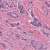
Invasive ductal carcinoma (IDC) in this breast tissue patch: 1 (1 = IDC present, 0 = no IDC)